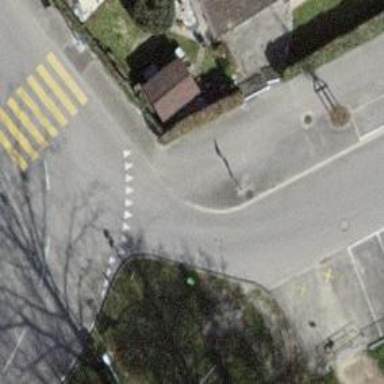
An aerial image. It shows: Road with "give way" sign.